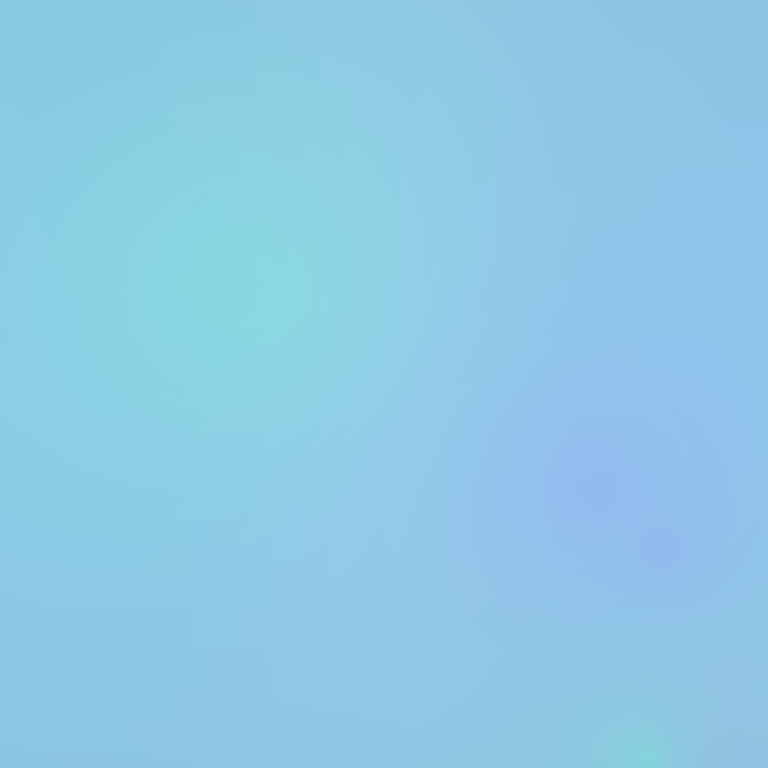
Abstract light effect, smooth gradient from soft blue to gentle teal, serene atmosphere, diffuse light, no room, no furniture, no objects.